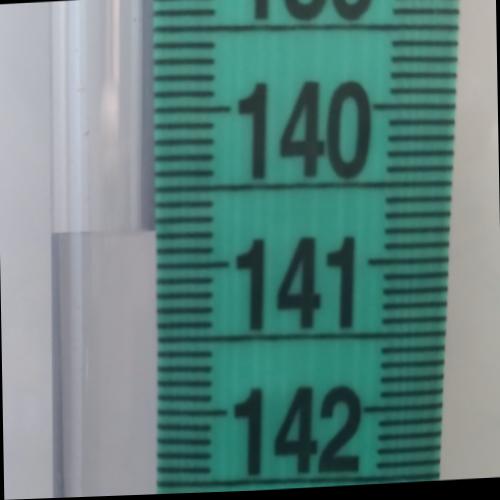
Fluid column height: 140.8 cm